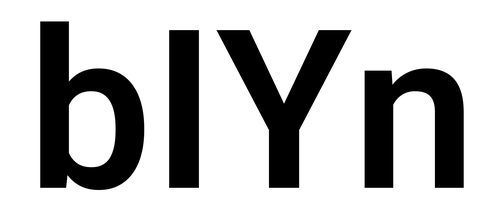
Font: Roboto_SemiBold